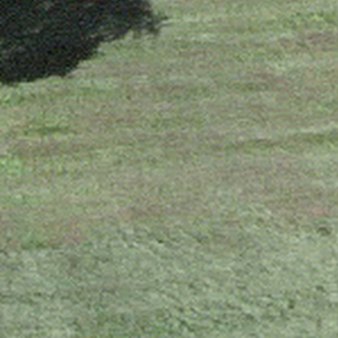
Label: other